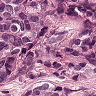
Metastatic tissue present: yes